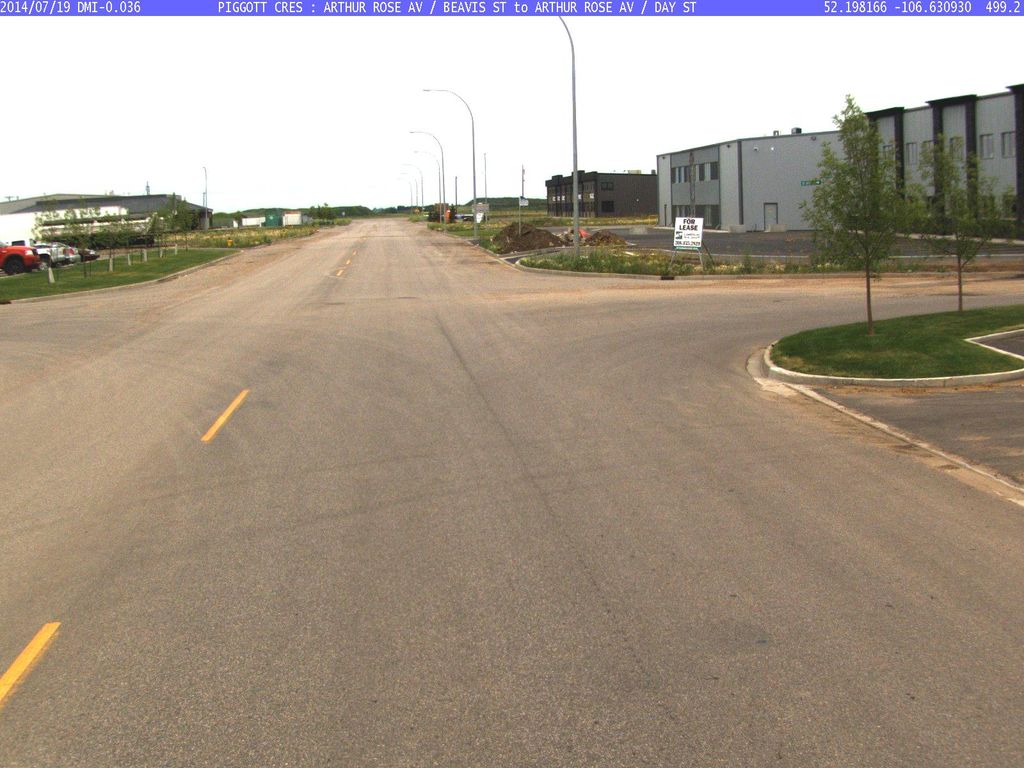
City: saskatoon